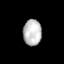
Tissue: lung
Cell type: Fibroblasts
Senescence score: 0.5884
Nuclear area (px): 469
Mean DAPI intensity: 190.156